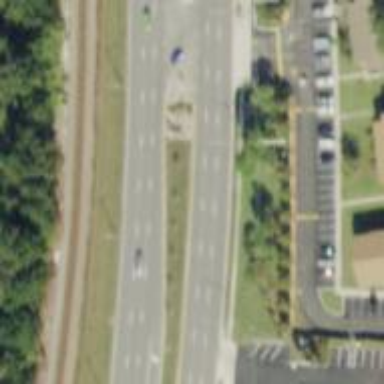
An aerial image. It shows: Asphalt trunk highway.